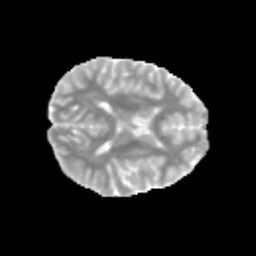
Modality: MD
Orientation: axial
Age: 13
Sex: male
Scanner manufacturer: siemens
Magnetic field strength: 3 T
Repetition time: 3.8 s
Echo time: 0.07 s